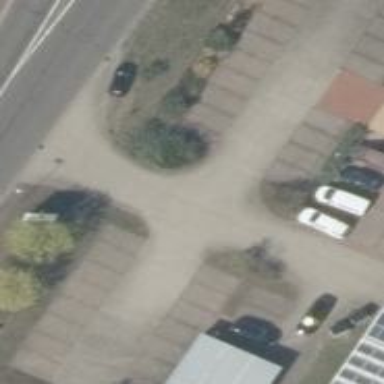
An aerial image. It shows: Parking aisle designated as service road.